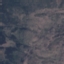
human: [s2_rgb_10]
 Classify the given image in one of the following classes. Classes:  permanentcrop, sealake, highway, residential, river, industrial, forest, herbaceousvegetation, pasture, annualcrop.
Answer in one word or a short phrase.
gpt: HerbaceousVegetation